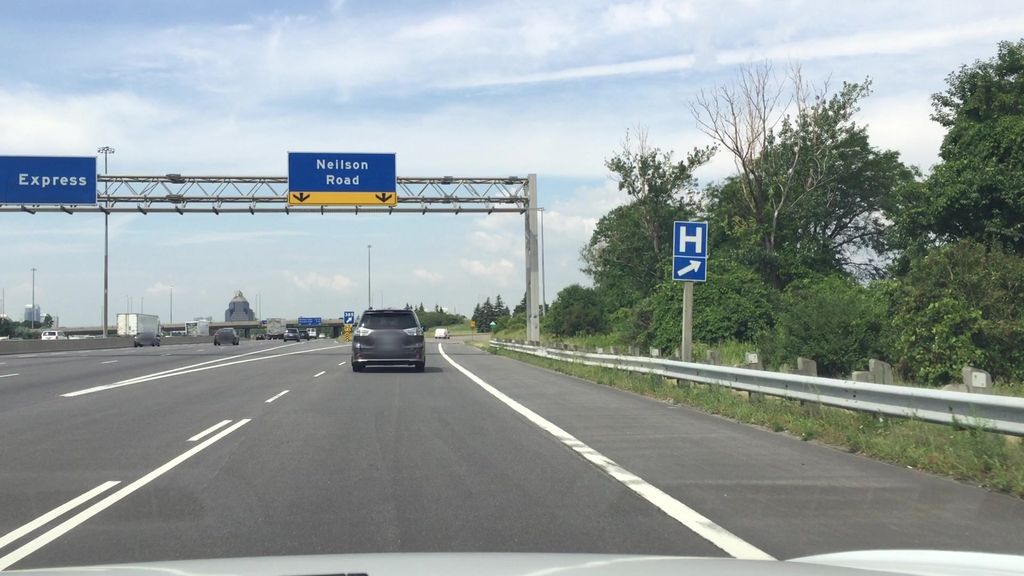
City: toronto